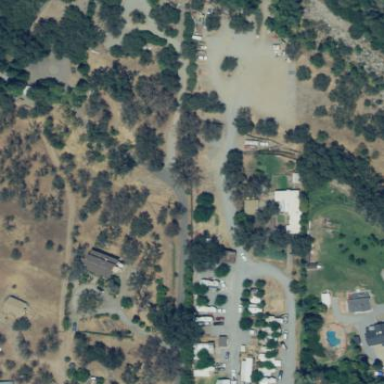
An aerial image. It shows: Campsite with tents and caravans.